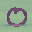
Label: 0